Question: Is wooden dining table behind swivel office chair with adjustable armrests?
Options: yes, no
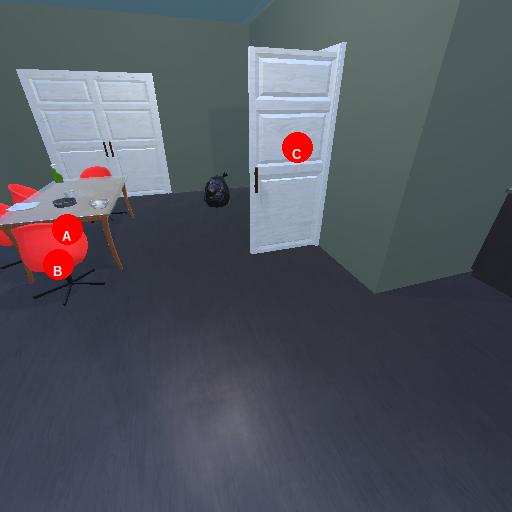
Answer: yes